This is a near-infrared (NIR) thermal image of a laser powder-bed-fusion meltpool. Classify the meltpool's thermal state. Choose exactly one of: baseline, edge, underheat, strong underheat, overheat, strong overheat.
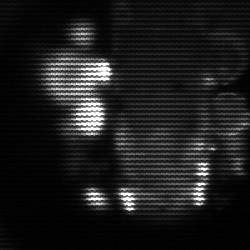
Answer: strong underheat